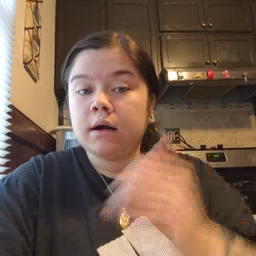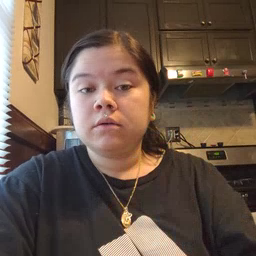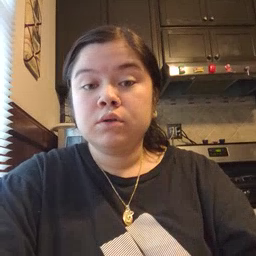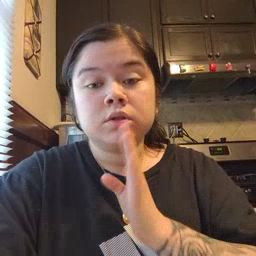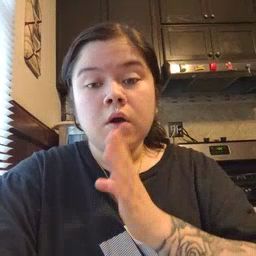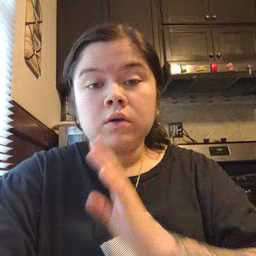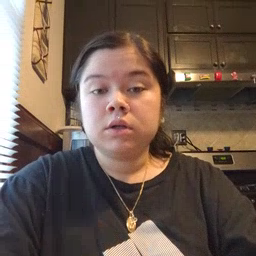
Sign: talk